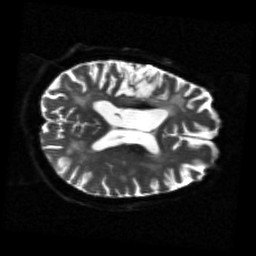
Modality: sbref
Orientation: axial
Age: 67
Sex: female
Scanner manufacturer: siemens
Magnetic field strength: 3 T
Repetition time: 5.25 s
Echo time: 0.08 s